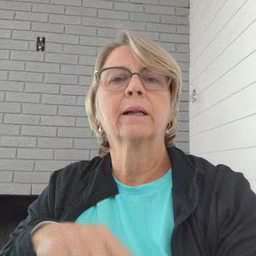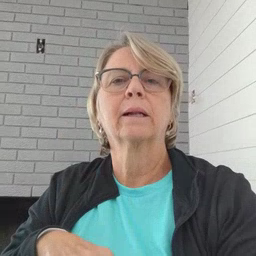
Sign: bed